Field crop: maize
Growth stage: 2
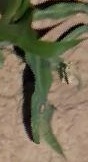
Species: maize